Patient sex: M
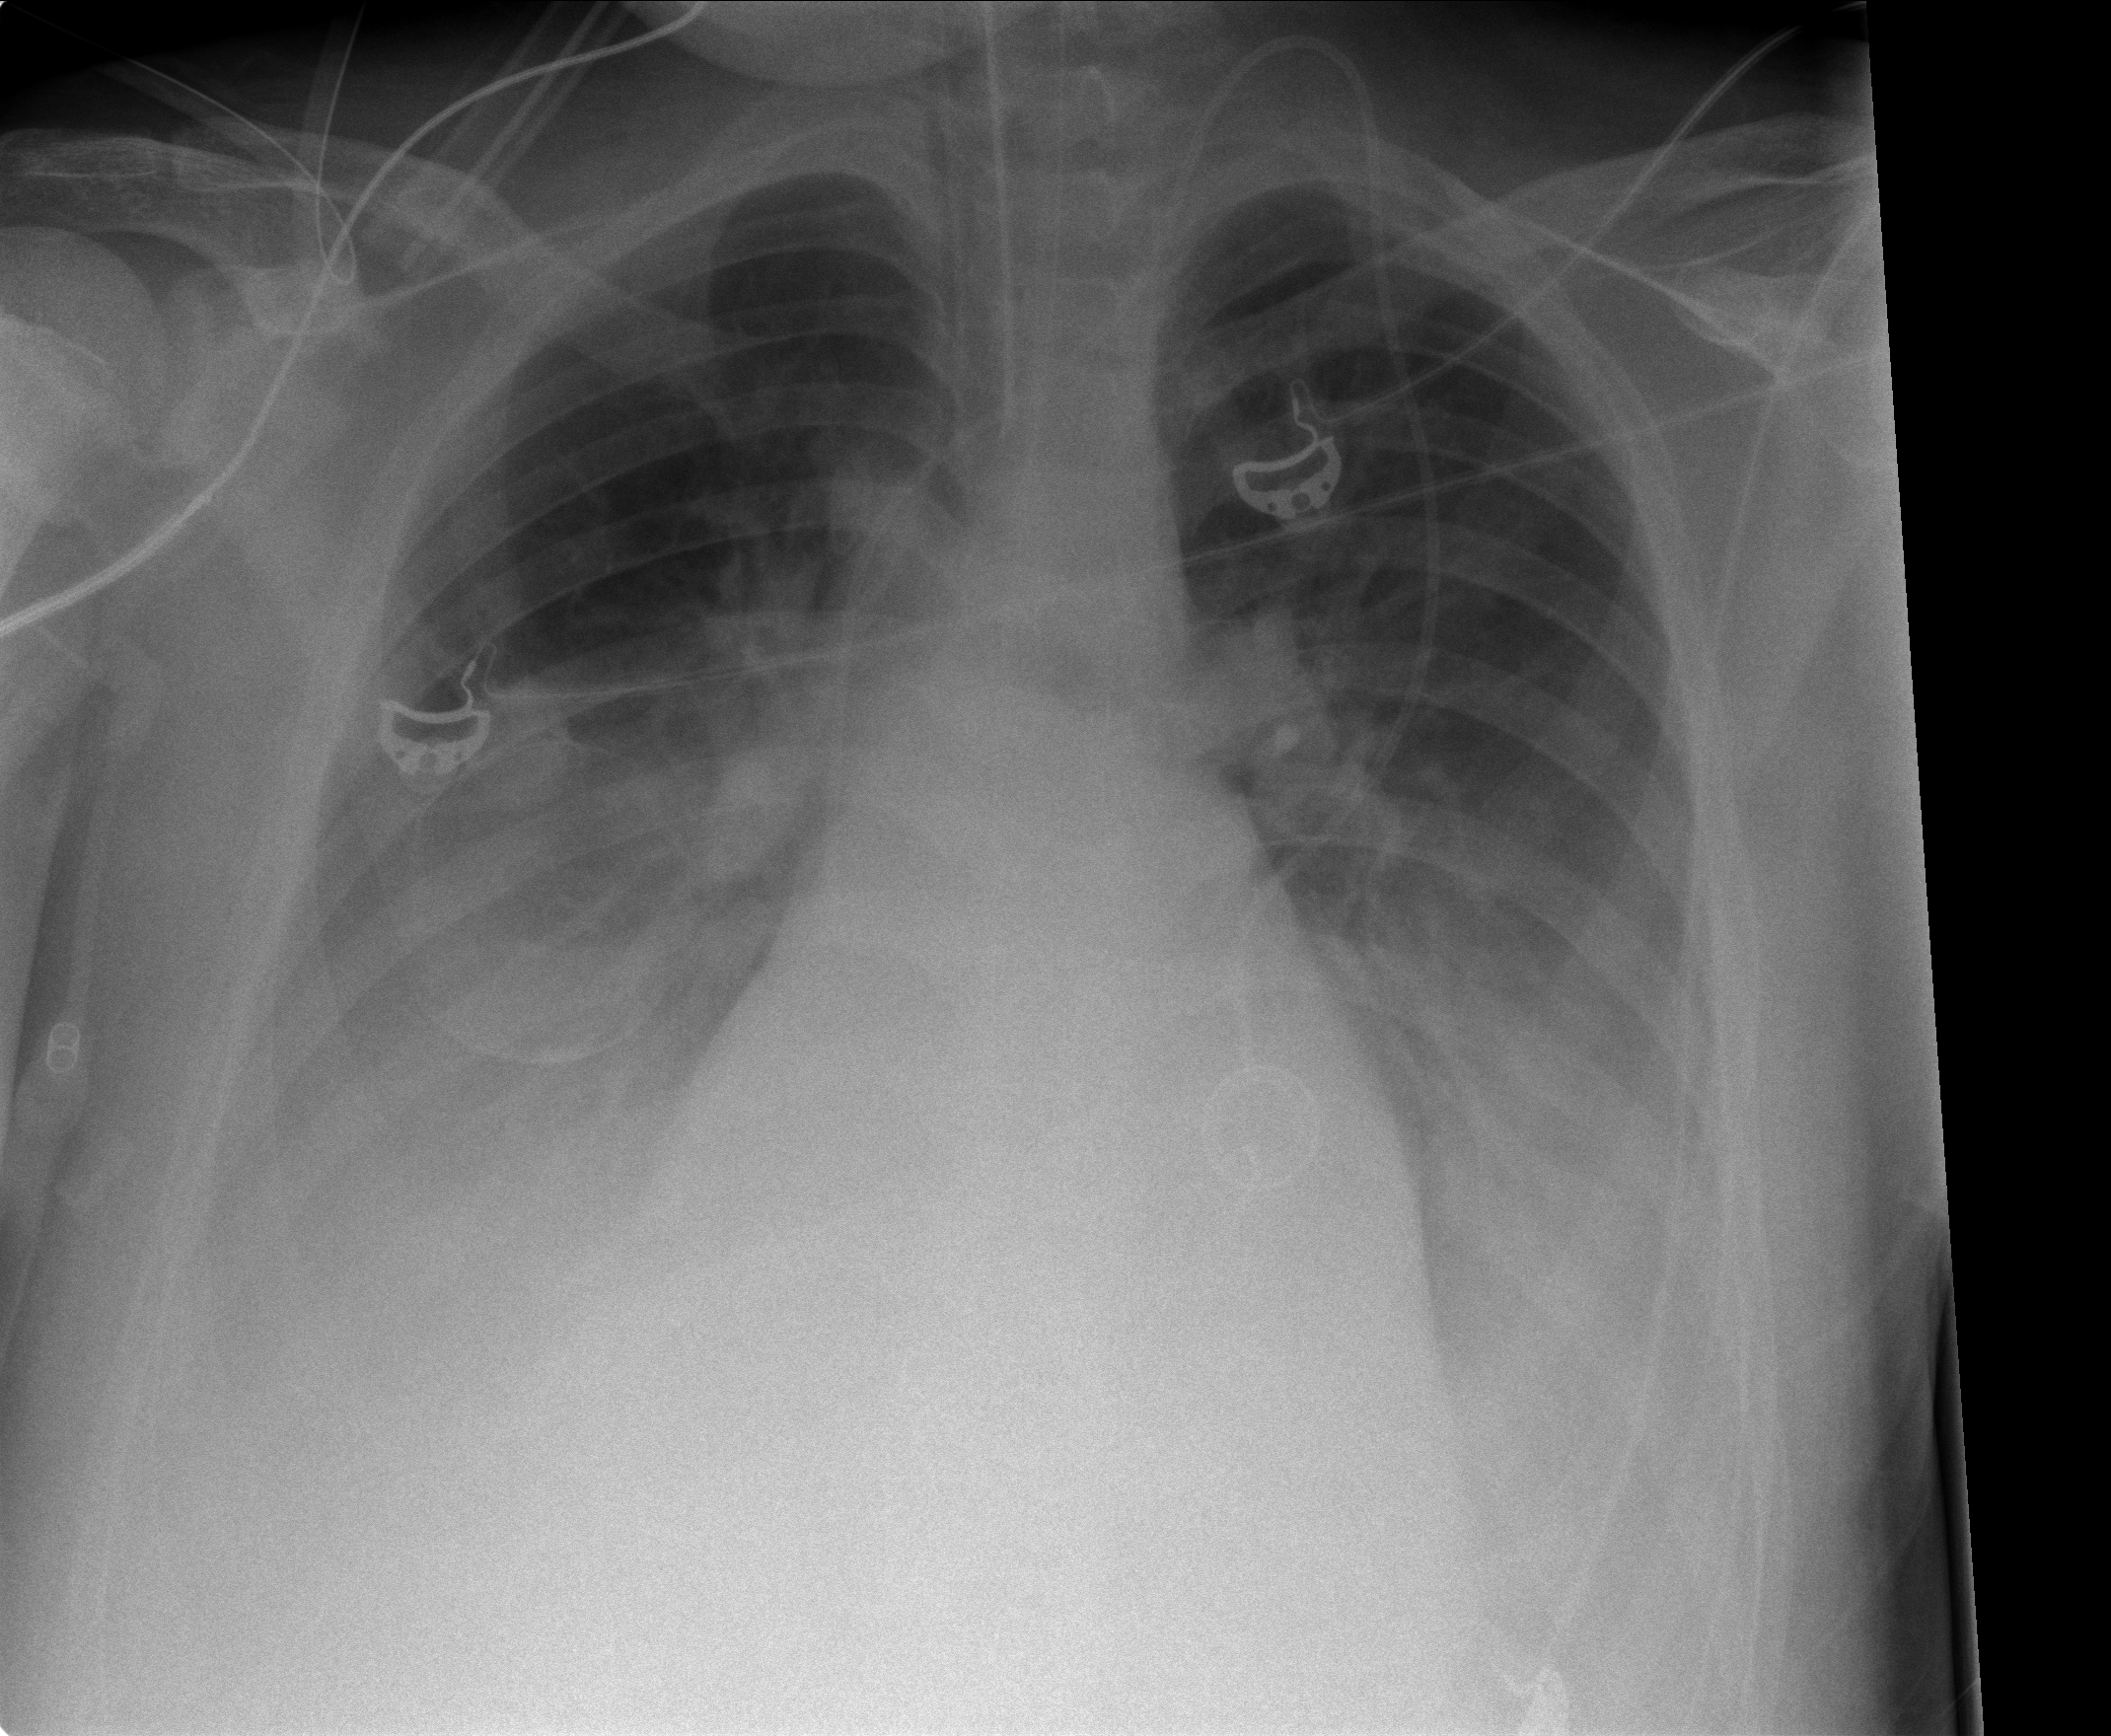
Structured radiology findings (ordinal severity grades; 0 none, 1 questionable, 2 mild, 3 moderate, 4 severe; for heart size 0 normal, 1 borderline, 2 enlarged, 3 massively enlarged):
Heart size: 1
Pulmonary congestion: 2
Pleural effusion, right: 3
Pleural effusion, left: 2
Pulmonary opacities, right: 2
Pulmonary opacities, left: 0
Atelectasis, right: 2
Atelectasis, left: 1